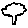
Label: tree